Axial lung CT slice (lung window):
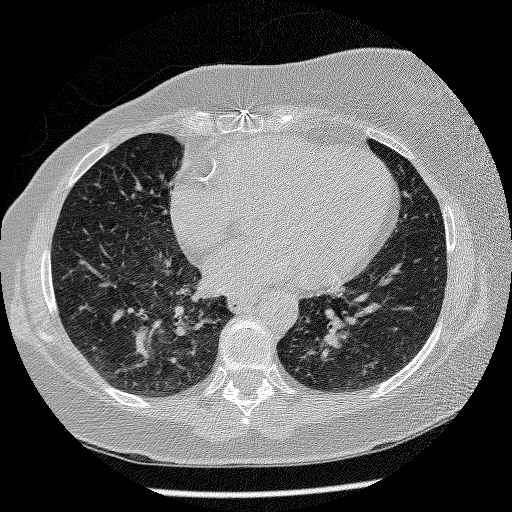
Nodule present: no